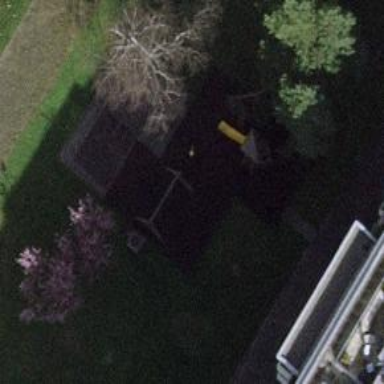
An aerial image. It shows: Playground area for leisure land.